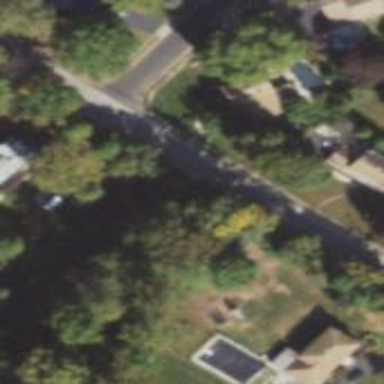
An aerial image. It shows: Unmarked crossing on footway.